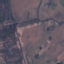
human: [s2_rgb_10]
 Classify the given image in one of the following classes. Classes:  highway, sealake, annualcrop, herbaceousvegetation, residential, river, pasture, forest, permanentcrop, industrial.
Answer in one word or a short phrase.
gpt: Pasture